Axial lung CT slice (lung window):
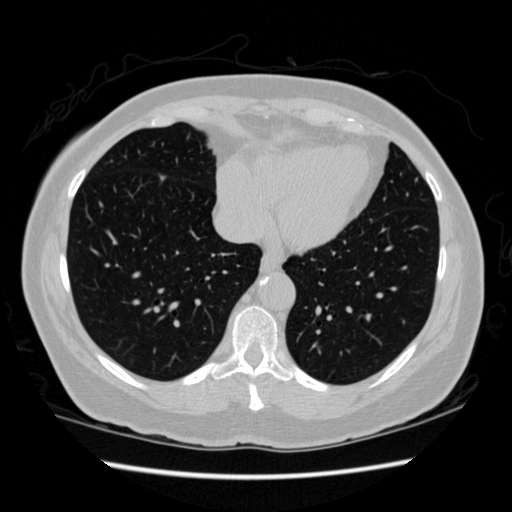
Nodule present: no